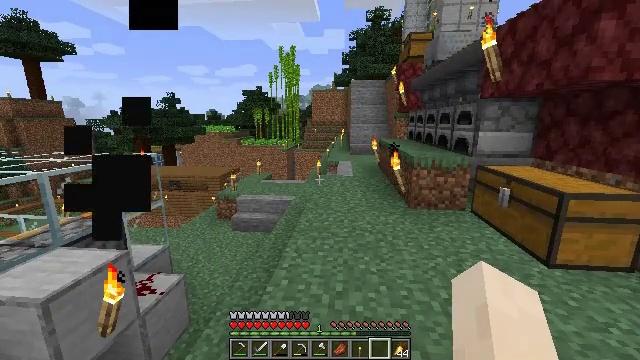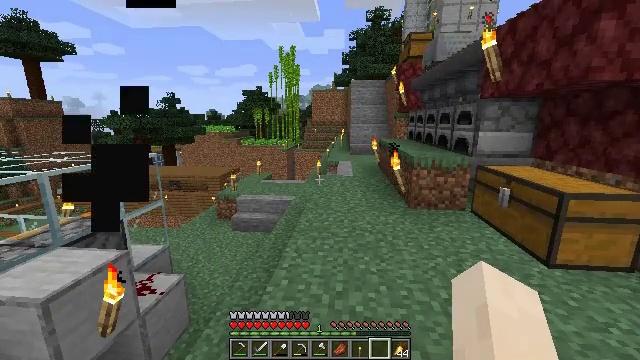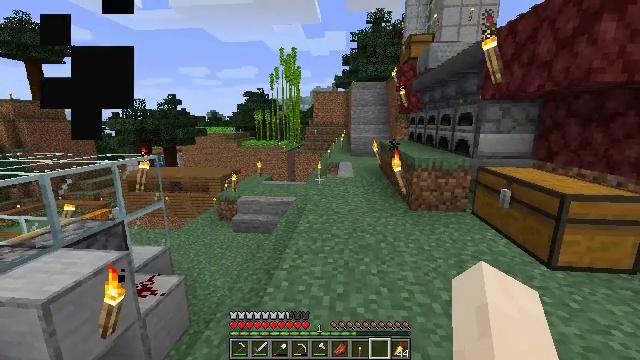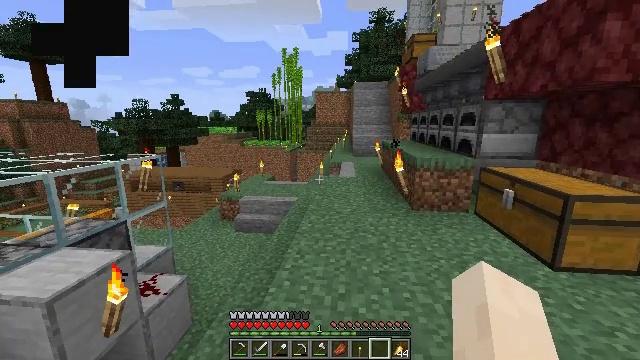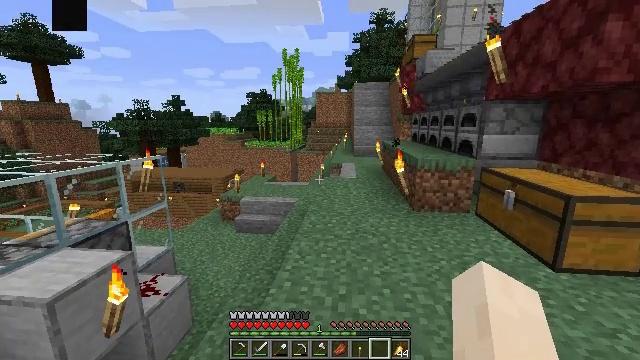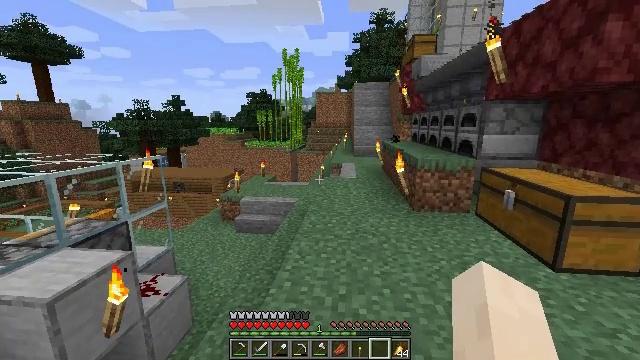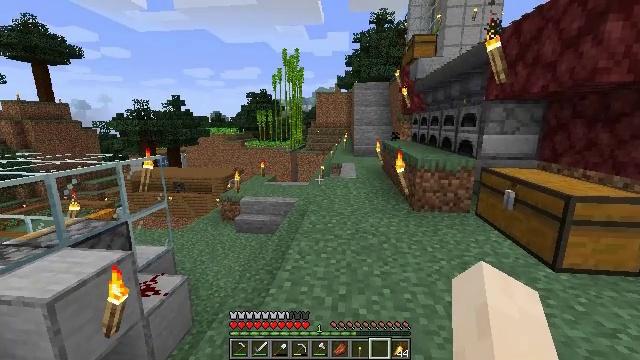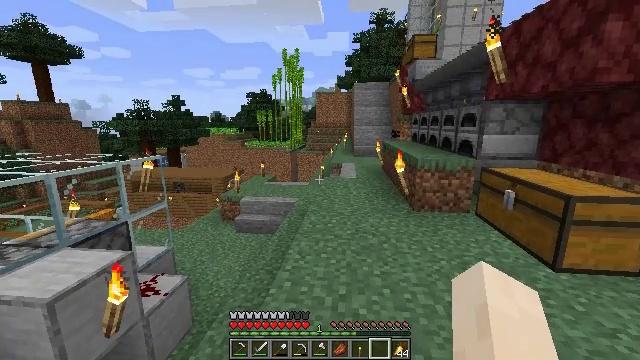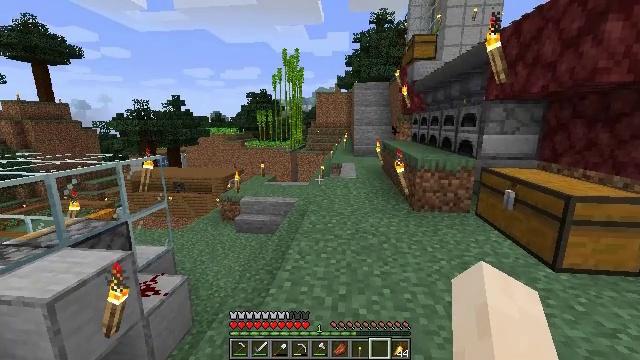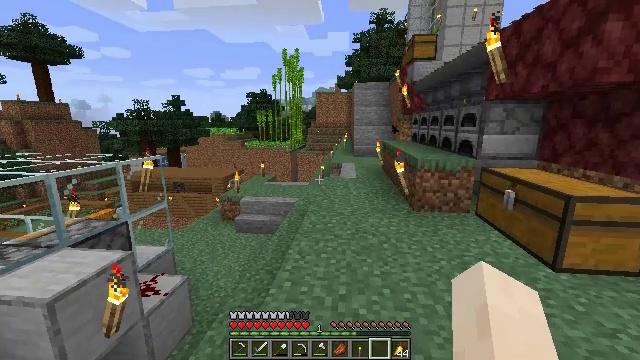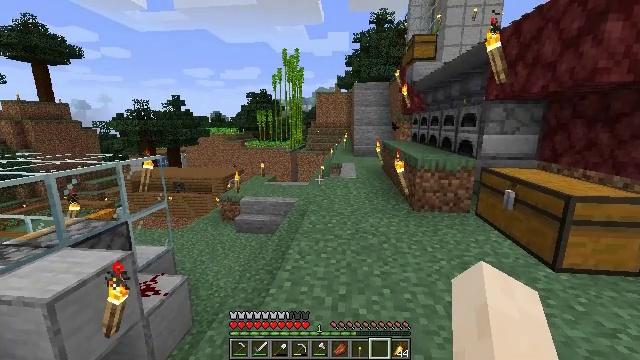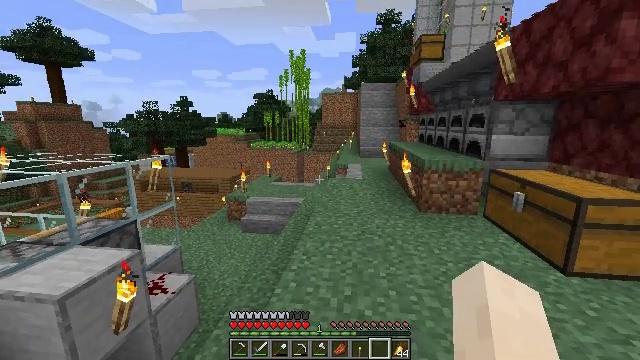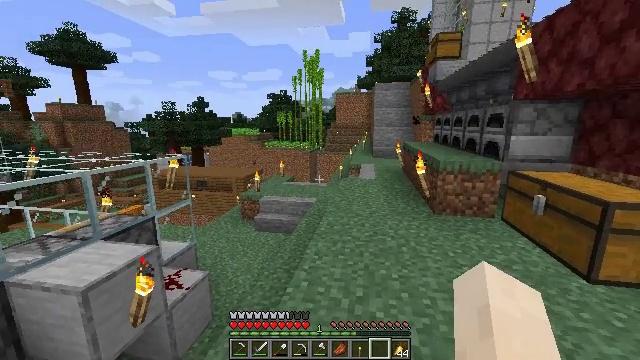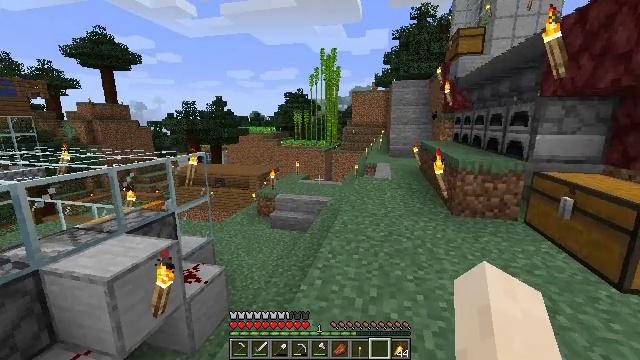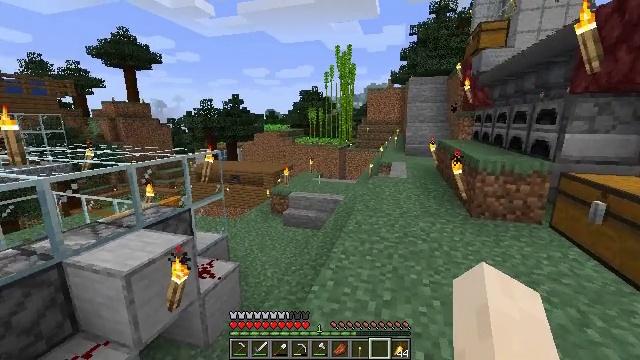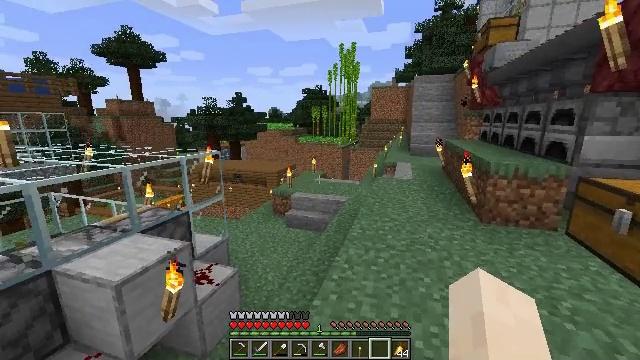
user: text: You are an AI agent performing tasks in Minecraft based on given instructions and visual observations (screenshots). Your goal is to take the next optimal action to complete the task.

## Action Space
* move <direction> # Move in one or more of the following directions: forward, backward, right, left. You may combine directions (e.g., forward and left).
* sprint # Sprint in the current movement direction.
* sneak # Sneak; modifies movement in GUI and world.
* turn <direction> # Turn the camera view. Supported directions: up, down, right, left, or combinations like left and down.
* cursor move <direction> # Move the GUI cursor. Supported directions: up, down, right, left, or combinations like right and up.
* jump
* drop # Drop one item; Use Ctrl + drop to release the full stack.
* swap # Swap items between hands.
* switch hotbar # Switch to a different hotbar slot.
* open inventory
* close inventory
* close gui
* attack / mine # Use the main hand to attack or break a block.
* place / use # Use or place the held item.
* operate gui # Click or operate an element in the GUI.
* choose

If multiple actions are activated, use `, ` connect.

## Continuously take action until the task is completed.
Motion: motion action
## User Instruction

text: Mine the cocoa pods for beans.
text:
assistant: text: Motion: no_op
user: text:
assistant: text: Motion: no_op
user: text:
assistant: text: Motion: no_op
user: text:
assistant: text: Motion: no_op
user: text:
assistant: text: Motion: no_op
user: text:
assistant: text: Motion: no_op
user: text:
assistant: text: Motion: no_op
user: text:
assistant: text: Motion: no_op
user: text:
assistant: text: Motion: no_op
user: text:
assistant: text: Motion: no_op
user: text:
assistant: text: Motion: turn left
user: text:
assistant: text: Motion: turn left
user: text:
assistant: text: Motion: turn left
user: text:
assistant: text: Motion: move forward, turn left
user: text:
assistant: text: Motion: move forward
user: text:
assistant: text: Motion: move forward
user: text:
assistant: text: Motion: move forward
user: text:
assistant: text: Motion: move forward
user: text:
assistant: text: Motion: move forward, sprint, turn right
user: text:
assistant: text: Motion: move forward, sprint, turn right and down
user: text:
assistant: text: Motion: move forward, sprint, turn right
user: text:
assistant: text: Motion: move forward, sprint
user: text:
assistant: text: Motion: move forward, turn right
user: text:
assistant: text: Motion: move forward, turn right
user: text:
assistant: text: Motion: move forward
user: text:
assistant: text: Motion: move forward
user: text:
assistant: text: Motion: move forward
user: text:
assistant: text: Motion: move forward, sprint
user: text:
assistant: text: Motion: move forward, sprint
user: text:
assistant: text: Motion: move forward, sprint